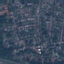
Land use / land cover: Residential